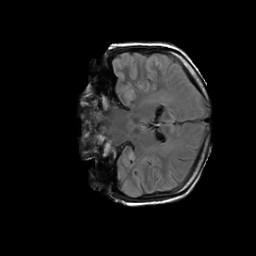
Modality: FLAIR
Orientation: coronal
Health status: ill
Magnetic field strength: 3 T